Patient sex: M
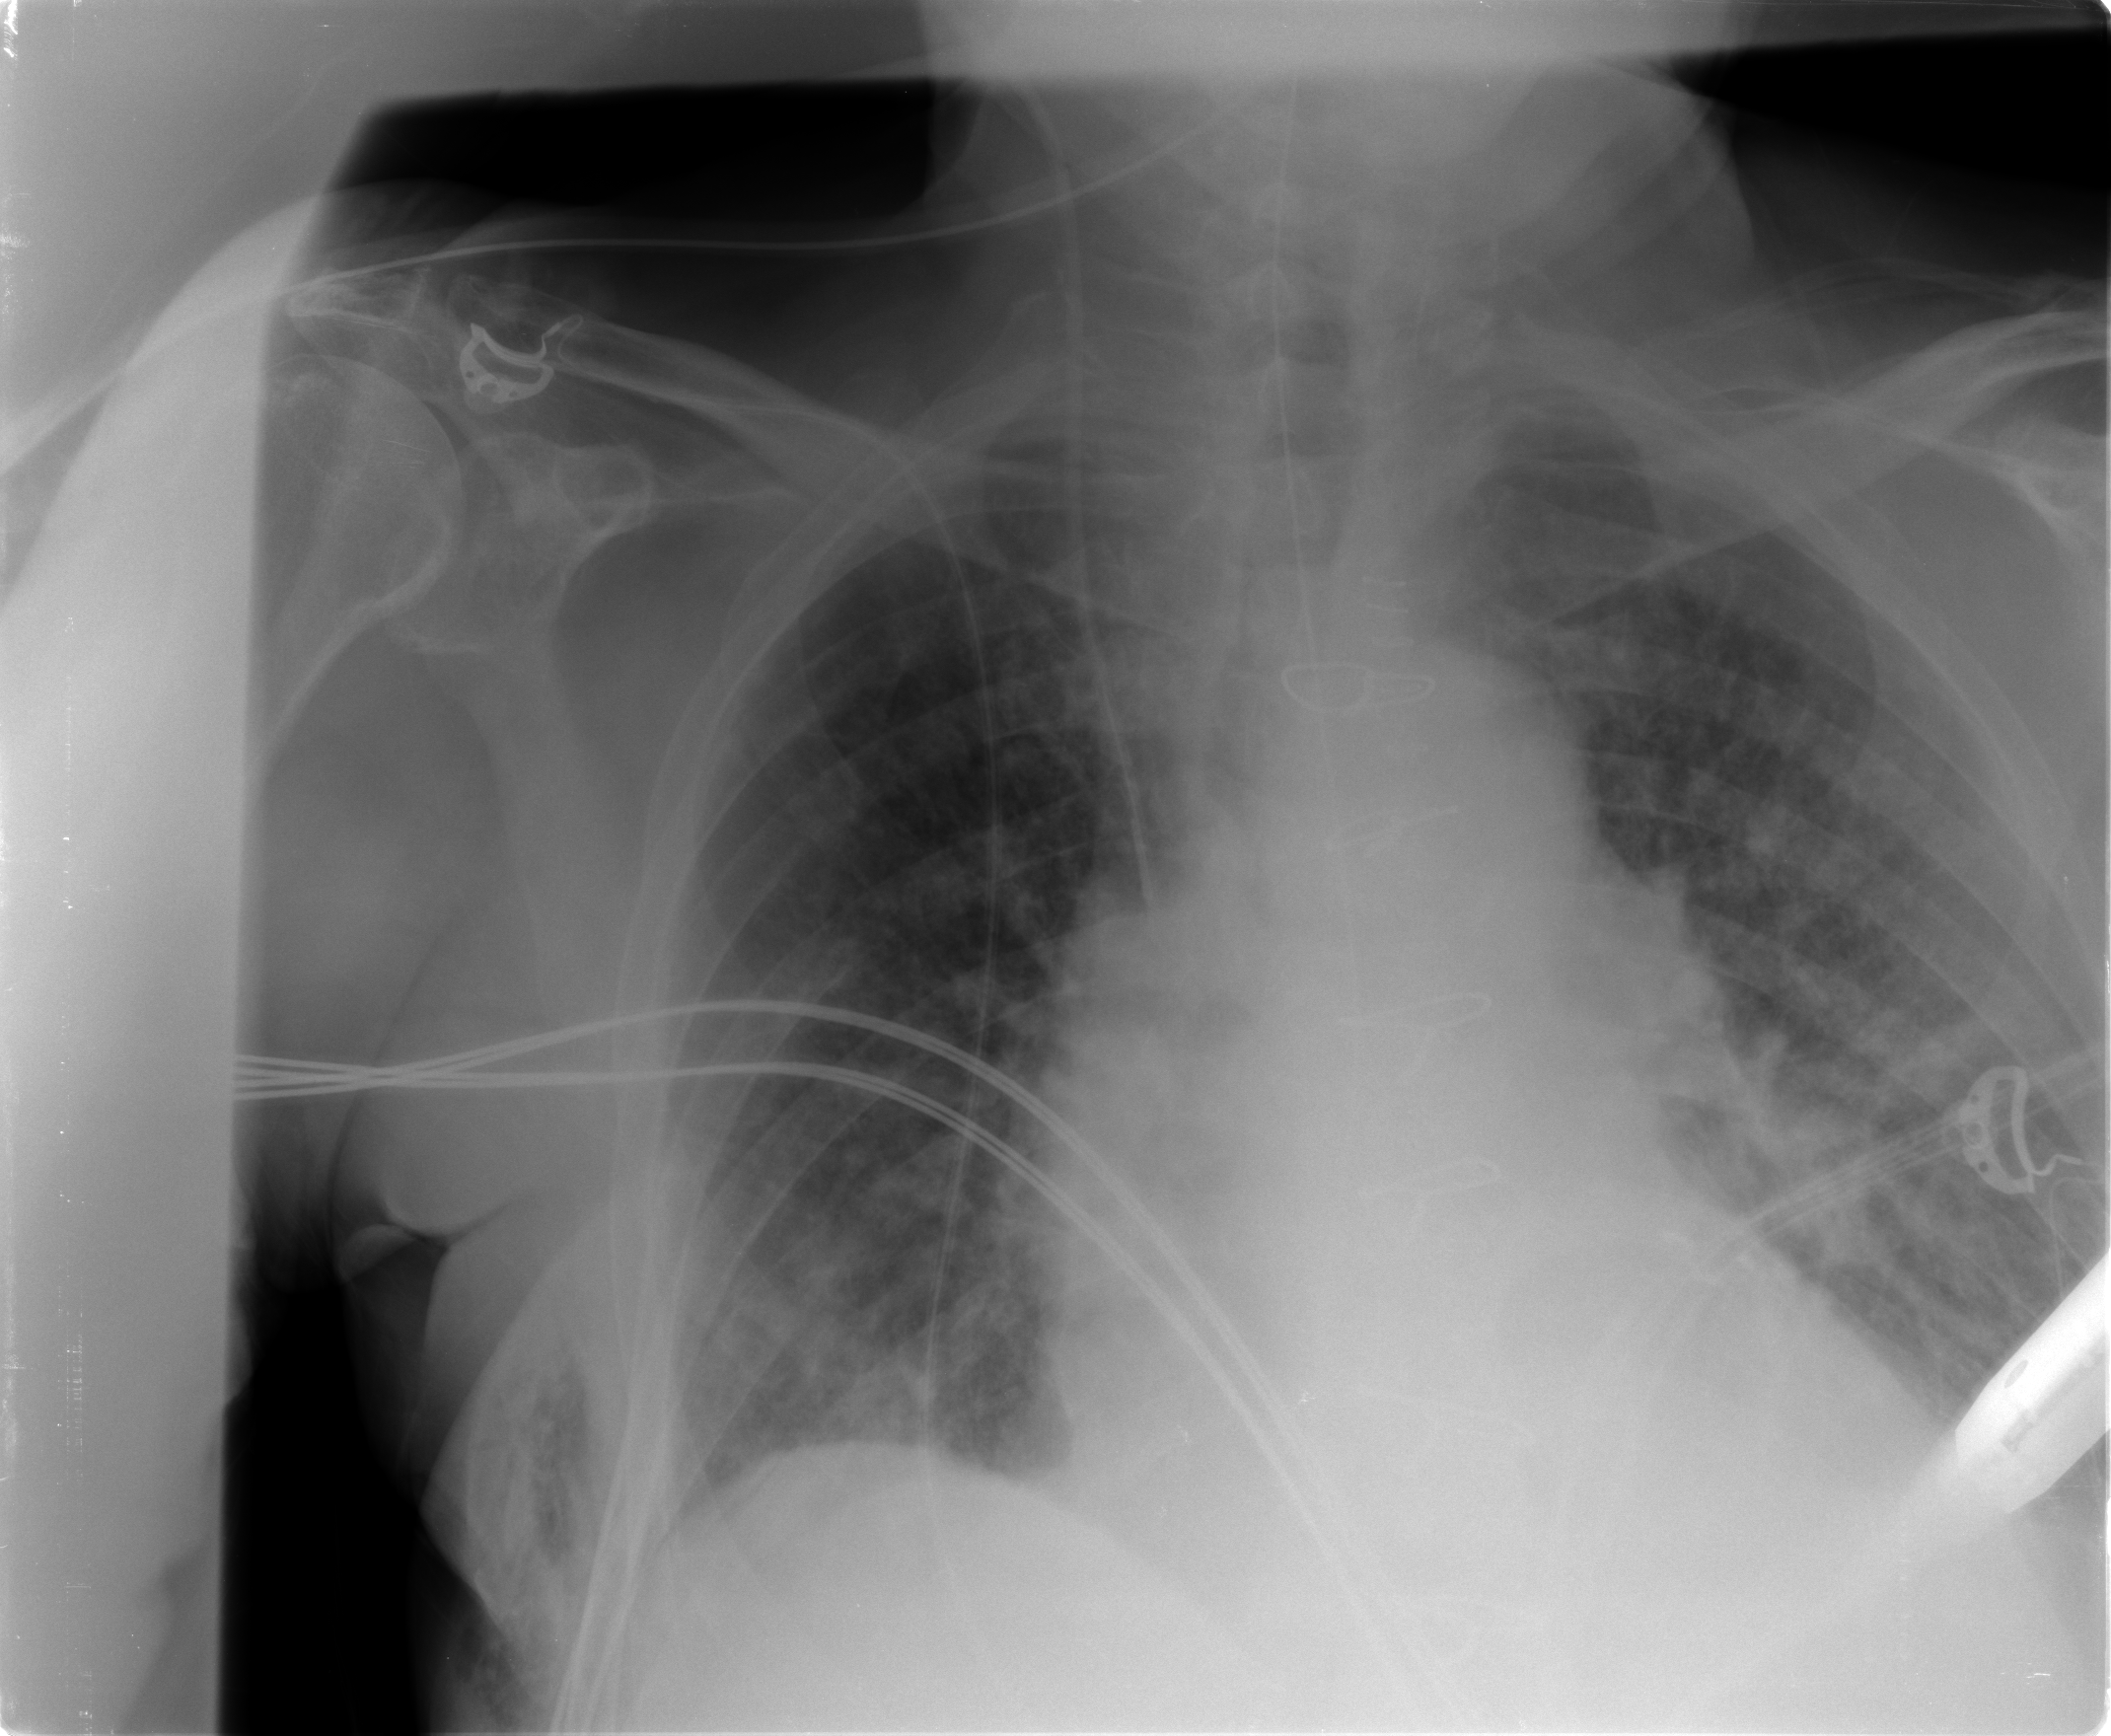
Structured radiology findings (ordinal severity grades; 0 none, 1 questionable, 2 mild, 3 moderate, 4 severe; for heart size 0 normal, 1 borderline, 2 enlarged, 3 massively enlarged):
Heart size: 1
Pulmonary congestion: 2
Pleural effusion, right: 0
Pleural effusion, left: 0
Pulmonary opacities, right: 0
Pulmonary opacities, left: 0
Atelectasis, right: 2
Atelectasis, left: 2